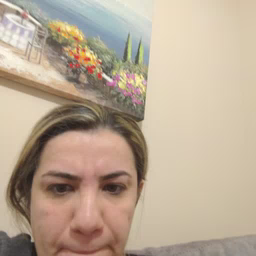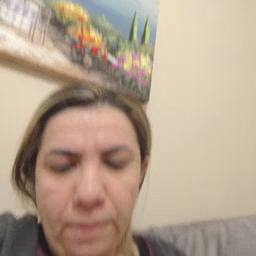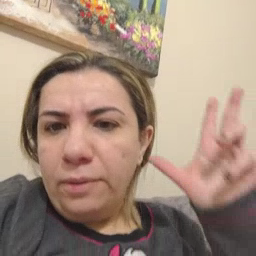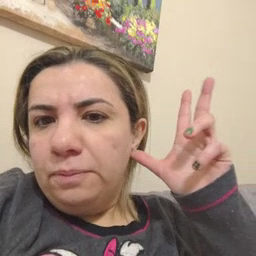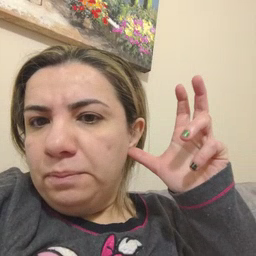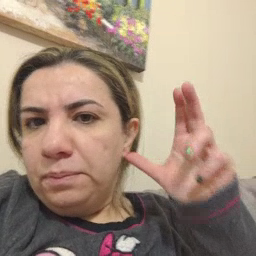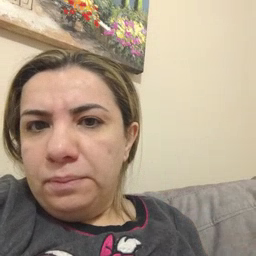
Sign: hear